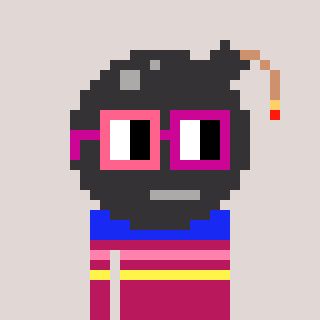
a pixel art character with square pink and red glasses, a bomb-shaped head and a darkpink-colored body on a warm background